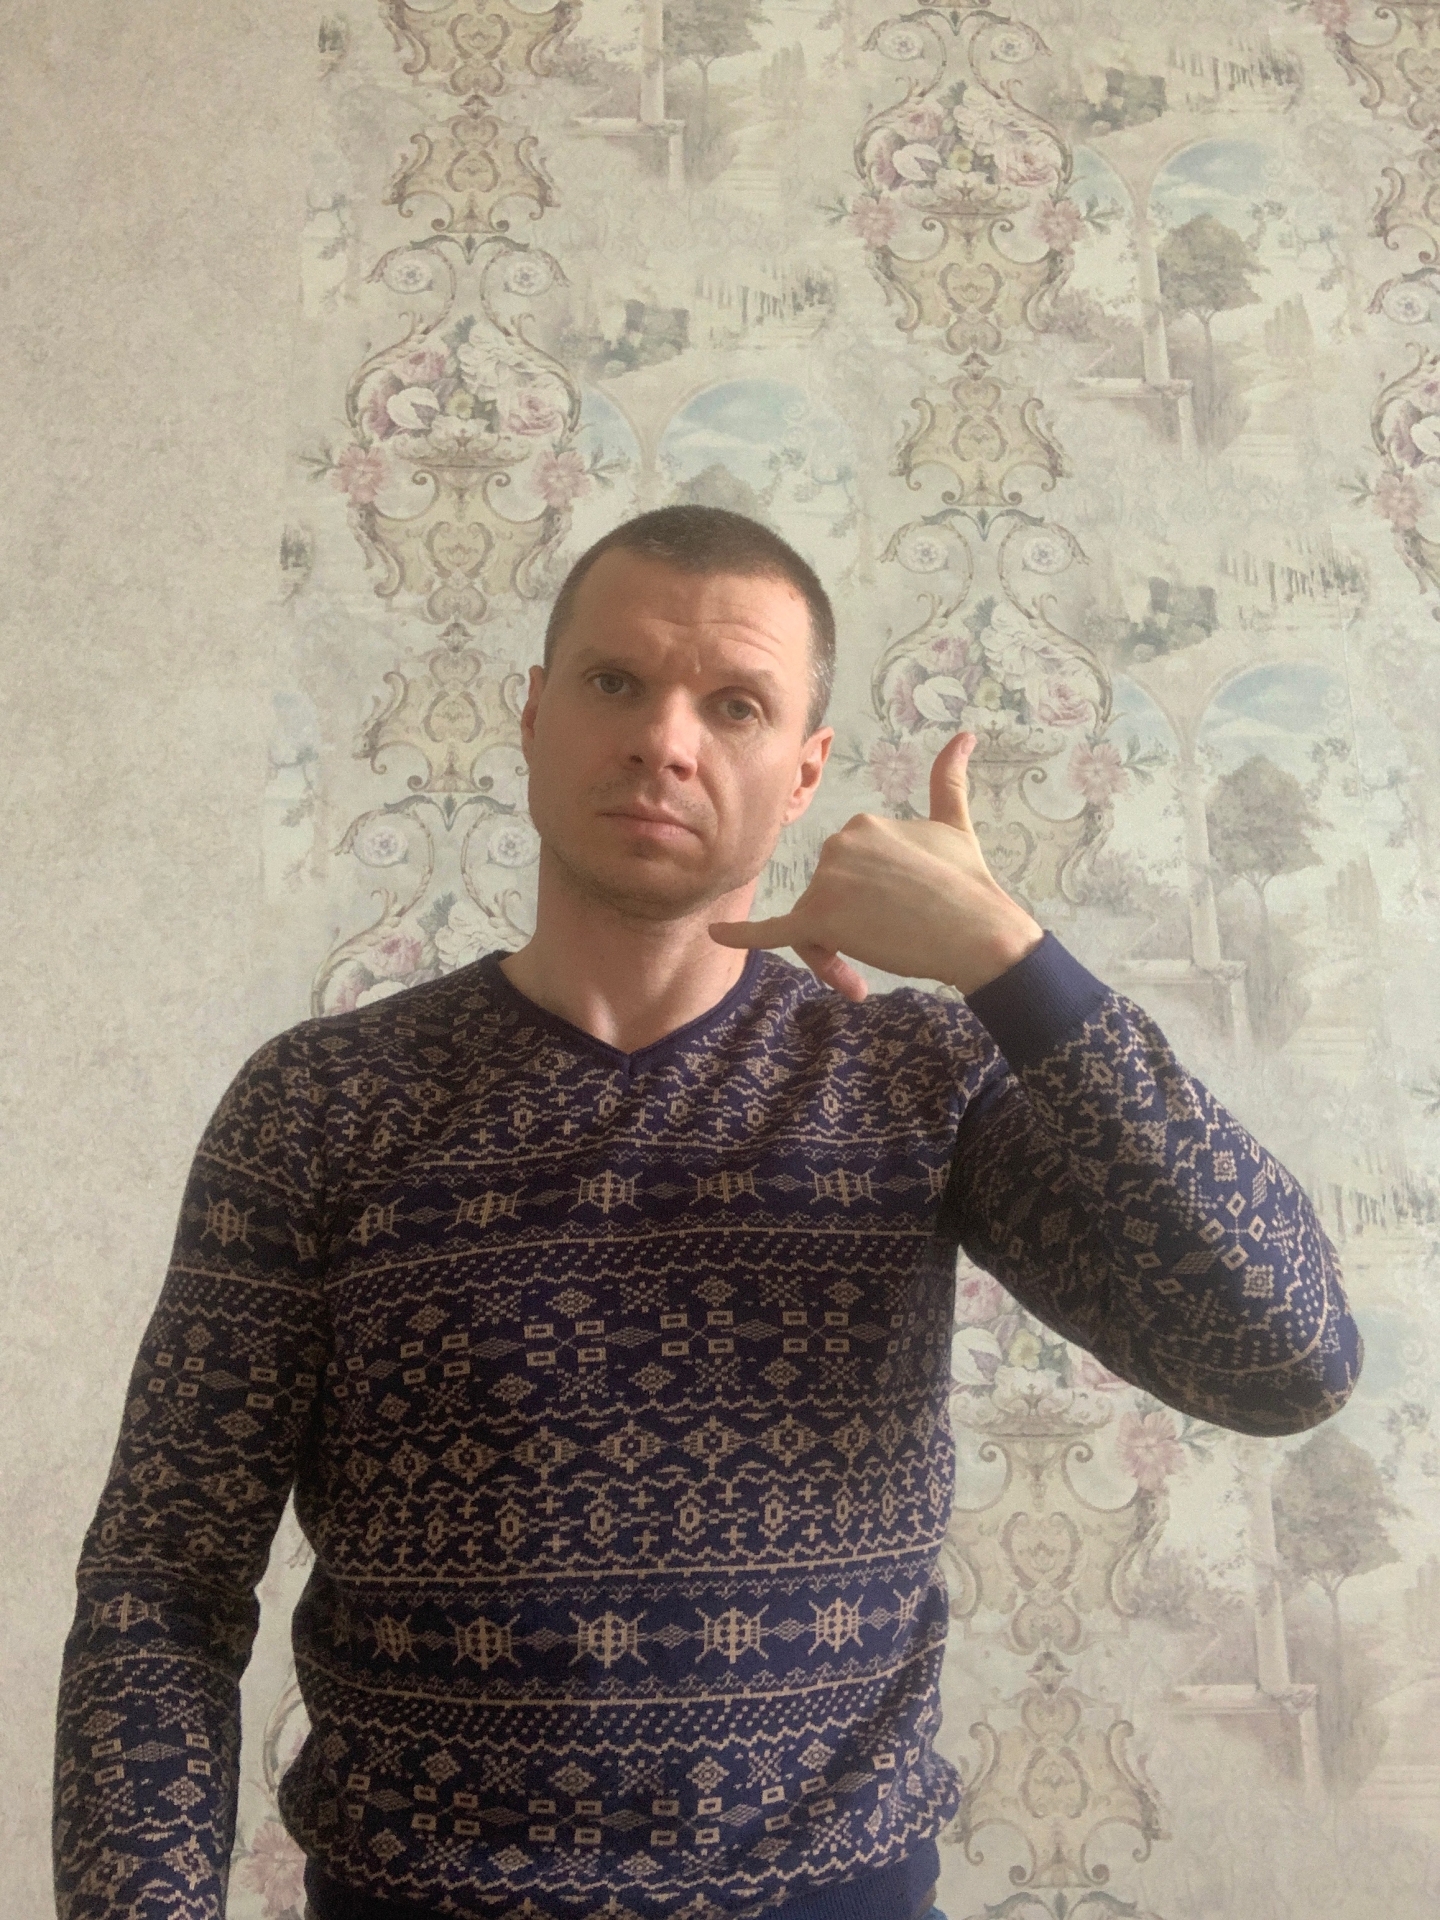
Label: noise